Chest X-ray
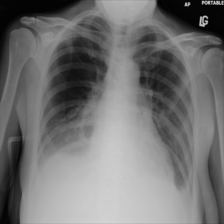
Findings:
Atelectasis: negative
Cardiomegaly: negative
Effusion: positive
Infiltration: negative
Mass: negative
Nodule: negative
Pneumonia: negative
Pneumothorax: negative
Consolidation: negative
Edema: positive
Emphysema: negative
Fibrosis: negative
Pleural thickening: negative
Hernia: negative